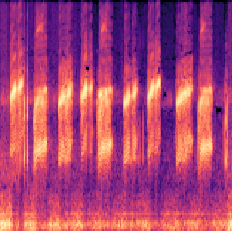
Sound class: Frog